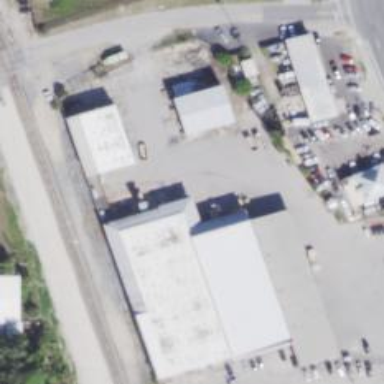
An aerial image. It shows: Building that is trade shop.